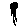
Label: tree